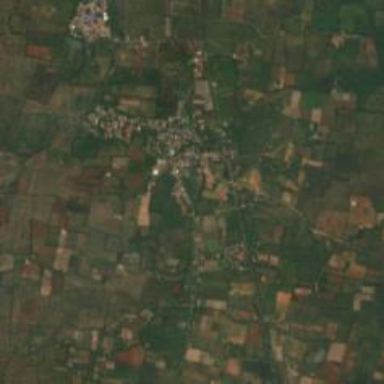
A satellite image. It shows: Village.